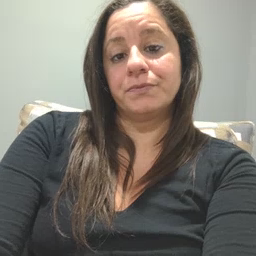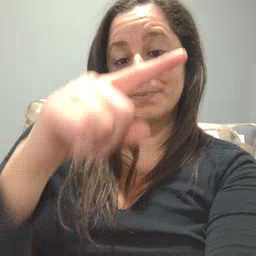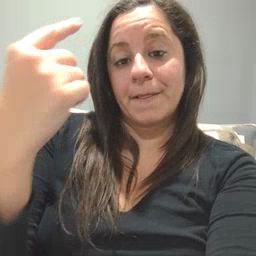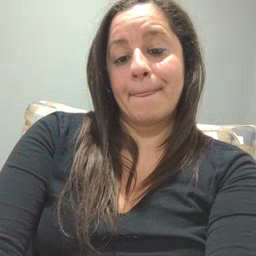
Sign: black